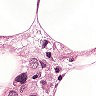
Metastatic tissue present: yes